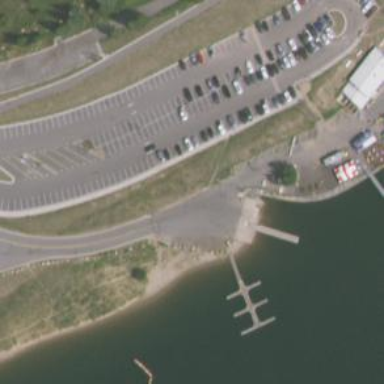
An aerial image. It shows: Man-made pier.